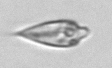
Label: Oxytoxum